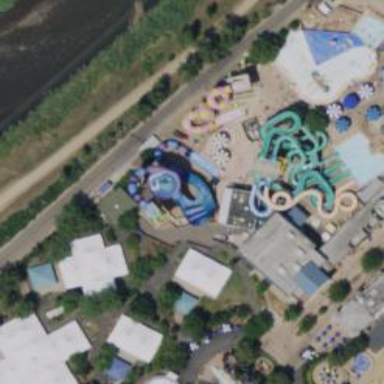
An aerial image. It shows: Viaduct bridge with covered water slide attraction passing through.